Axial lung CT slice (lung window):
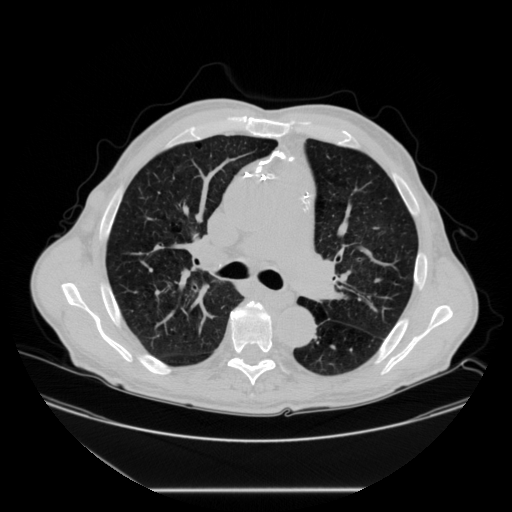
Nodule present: no